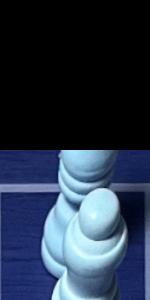
Label: Bishop_White